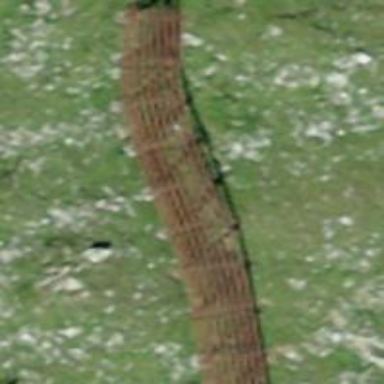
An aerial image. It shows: Snow fence that is man-made.